Question: I am trying to implement Shephards distortion in iphone.
Following is my code:
'''
const double ctrlPts[8] = {125,200 ,150,150, 255,150, 150, 150};
const size_t q = 8;
MagickDistortImage(magick_wand, ShepardsDistortion , q, ctrlPts, MagickFalse);
'''
Following is my result
First One is original Image and second one is distorted image.

I just want to move one pixel to other location.
I am not able to figure out where I am making mistake.
I am trying to give Multi-Point and Freeform Distorts from this
<URL>
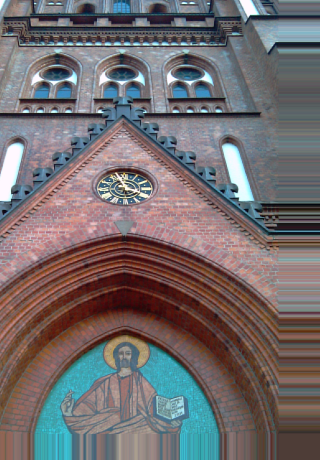
Answer: Is it simply because you're dragging the image into the center slightly and it doesn't what to put in the gap?
Try setting the corners to be fixed :
'''
const double ctrlPts[24] = {
// Points to move
125,200 ,150,150, 255,150, 150, 150,
// Points to fix
0,0,0,0, 320,0,320,0, 320,460,320,460, 0,460,0,460
};
'''